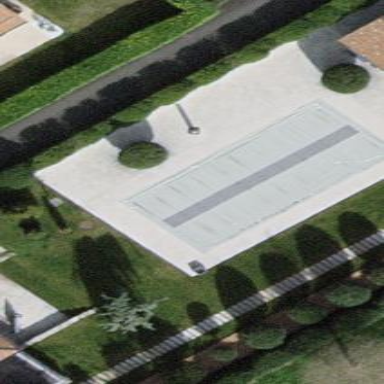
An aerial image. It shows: Swimming pool located in leisure land.